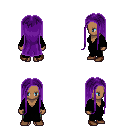
a pixel art fantasy rpg character, female body template, human, dark skin, black robe, teal pants, purple extra-long hairstyle, brown shoes, four views (front, back, left, right), 2x2 character sprite sheet, small pixel art, hard edges, no anti-aliasing